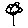
Label: flower